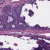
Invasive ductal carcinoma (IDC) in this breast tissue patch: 0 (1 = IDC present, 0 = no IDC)